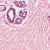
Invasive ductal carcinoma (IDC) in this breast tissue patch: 0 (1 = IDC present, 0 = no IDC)